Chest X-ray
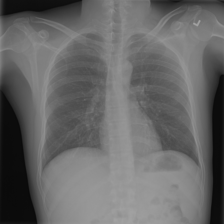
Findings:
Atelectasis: negative
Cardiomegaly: negative
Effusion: negative
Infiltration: negative
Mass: negative
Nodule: negative
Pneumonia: negative
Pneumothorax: negative
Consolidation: negative
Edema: negative
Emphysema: negative
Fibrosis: negative
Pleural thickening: negative
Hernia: negative